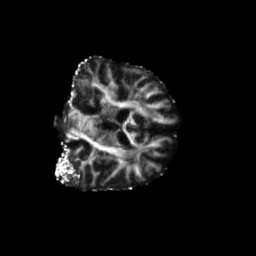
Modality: FA
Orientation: coronal
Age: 75
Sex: male
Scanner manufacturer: siemens
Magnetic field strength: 3 T
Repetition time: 5.47 s
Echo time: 0.0854 s